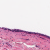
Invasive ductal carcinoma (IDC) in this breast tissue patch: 0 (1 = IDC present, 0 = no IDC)